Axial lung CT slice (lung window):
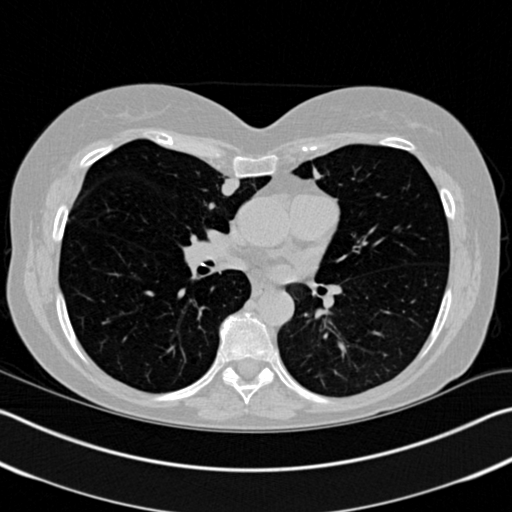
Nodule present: yes
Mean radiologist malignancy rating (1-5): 4.25